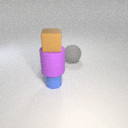
large purple rubber cylinder below small brown rubber cube